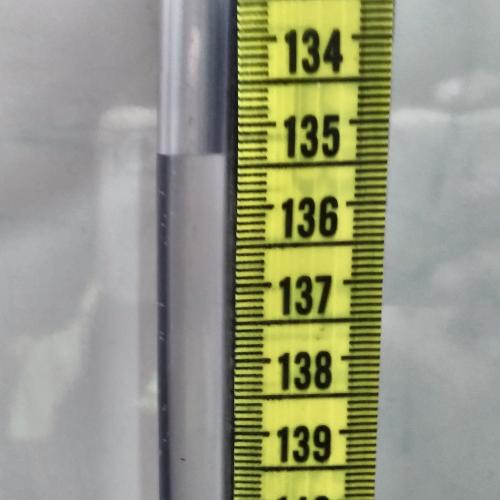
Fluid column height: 135.3 cm